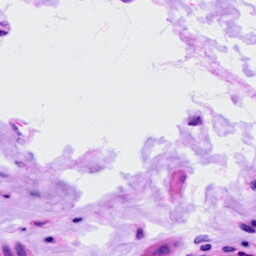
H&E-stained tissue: Ovarian